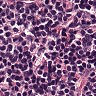
Metastatic tissue present: no